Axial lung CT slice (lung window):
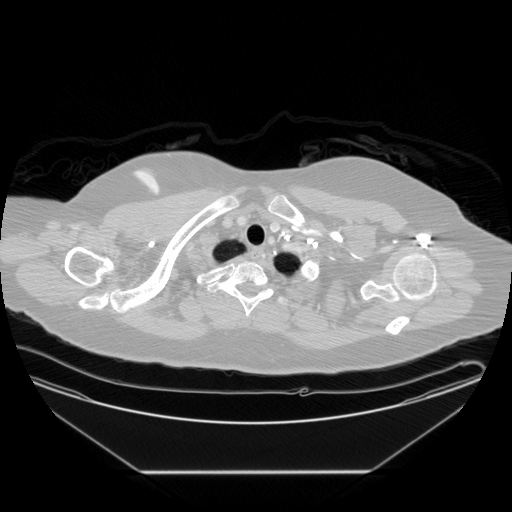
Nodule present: no